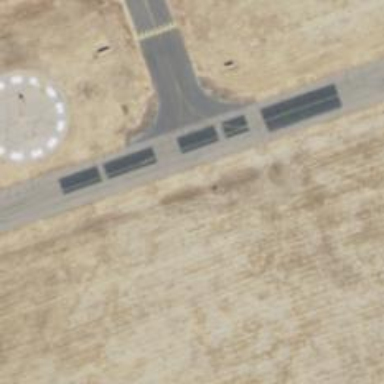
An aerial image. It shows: Image of taxiway at airport.